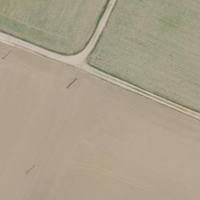
EUNIS habitat code: 52
Species observed at this site:
Fagopyrum esculentum